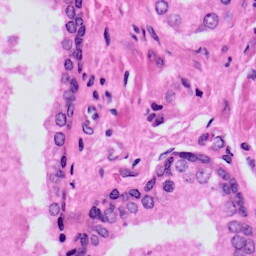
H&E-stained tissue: Prostate